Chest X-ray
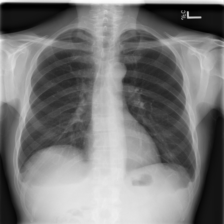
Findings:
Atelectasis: positive
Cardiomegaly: negative
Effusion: positive
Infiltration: negative
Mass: negative
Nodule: negative
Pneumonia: negative
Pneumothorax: negative
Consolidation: negative
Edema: negative
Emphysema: negative
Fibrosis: negative
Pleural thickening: negative
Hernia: negative